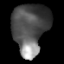
Tissue: lung
Cell type: Epithelial cells
Senescence score: 0.2424
Nuclear area (px): 1740
Mean DAPI intensity: 88.561